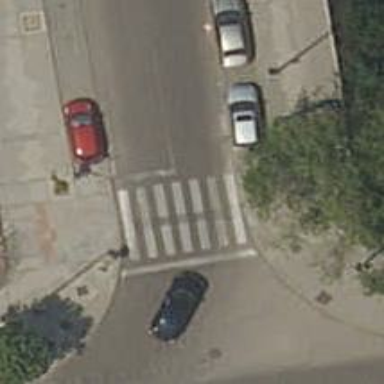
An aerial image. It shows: Marked road crossing with visible crossing markings.